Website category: auto
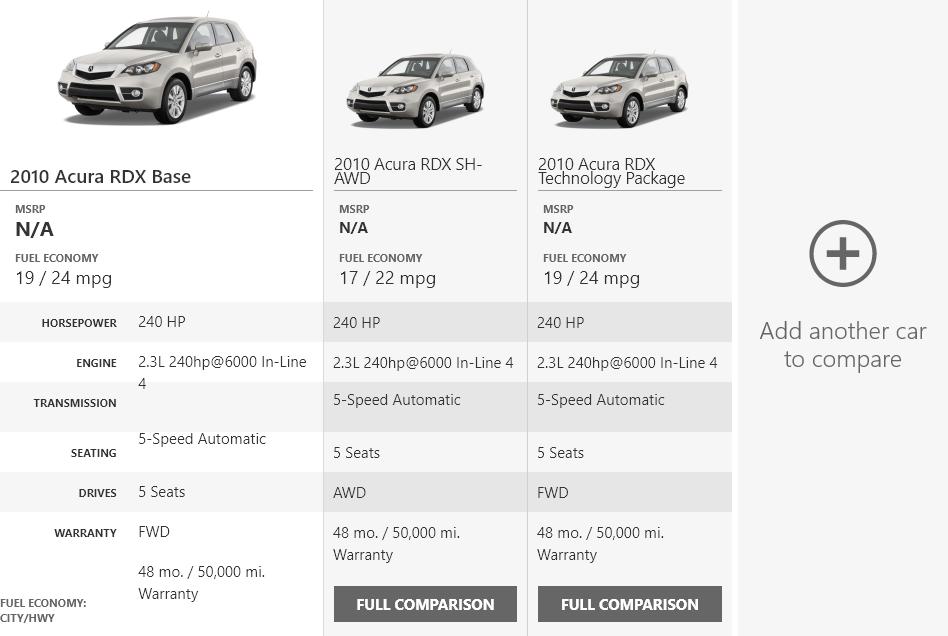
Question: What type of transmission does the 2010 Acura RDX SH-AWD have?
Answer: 5-Speed Automatic

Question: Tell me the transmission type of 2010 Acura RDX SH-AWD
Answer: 5-Speed Automatic

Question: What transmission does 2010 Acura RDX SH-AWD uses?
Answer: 5-Speed Automatic

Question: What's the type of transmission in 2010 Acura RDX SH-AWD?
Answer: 5-Speed Automatic

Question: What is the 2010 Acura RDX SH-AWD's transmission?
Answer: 5-Speed Automatic

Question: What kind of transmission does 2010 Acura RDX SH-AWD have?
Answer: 5-Speed Automatic

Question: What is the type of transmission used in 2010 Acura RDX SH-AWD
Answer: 5-Speed Automatic

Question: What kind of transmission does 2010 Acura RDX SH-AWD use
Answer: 5-Speed Automatic

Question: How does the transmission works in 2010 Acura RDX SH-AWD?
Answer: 5-Speed Automatic

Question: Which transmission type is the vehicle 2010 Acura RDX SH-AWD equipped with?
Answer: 5-Speed Automatic

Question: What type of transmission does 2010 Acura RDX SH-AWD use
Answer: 5-Speed Automatic

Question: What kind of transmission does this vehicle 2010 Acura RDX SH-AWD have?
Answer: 5-Speed Automatic

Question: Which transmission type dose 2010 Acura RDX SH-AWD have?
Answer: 5-Speed Automatic

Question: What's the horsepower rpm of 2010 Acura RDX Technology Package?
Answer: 240 HP

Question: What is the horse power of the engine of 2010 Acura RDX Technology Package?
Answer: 240 HP

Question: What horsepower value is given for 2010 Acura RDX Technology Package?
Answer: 240 HP

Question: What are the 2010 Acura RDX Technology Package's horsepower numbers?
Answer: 240 HP

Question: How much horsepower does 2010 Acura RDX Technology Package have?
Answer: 240 HP

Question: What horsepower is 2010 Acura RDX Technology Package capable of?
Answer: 240 HP

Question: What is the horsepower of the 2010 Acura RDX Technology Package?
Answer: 240 HP

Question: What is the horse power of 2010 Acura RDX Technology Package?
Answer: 240 HP

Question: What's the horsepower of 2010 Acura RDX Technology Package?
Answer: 240 HP

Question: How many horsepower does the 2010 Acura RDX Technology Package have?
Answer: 240 HP

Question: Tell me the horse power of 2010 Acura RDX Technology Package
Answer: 240 HP

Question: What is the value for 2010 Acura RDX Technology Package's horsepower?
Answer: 240 HP

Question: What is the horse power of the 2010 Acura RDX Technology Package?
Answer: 240 HP

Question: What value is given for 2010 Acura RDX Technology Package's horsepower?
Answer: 240 HP

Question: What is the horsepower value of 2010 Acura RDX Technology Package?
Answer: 240 HP

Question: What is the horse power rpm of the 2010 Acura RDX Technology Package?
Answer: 240 HP

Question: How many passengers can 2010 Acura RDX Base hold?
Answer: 5 Seats

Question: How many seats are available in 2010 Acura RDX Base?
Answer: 5 Seats

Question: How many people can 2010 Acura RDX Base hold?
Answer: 5 Seats

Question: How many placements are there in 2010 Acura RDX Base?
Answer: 5 Seats

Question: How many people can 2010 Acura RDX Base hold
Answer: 5 Seats

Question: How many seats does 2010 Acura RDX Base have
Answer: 5 Seats

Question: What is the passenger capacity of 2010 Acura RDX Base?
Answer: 5 Seats

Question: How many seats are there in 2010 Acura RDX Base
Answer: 5 Seats

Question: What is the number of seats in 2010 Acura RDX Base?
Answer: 5 Seats

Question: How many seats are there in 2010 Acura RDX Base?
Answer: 5 Seats

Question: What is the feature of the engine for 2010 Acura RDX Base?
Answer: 2.3L 240hp@6000 In-Line 4

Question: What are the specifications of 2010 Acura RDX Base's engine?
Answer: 2.3L 240hp@6000 In-Line 4

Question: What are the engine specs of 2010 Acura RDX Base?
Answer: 2.3L 240hp@6000 In-Line 4

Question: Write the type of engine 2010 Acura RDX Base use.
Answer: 2.3L 240hp@6000 In-Line 4

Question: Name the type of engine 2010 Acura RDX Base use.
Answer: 2.3L 240hp@6000 In-Line 4

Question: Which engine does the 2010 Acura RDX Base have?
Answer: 2.3L 240hp@6000 In-Line 4

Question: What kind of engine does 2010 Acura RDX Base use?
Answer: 2.3L 240hp@6000 In-Line 4

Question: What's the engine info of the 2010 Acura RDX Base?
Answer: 2.3L 240hp@6000 In-Line 4

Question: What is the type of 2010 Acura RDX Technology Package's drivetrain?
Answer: FWD

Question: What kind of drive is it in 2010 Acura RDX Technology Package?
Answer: FWD

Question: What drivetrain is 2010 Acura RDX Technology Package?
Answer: FWD

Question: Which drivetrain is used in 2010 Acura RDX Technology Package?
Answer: FWD

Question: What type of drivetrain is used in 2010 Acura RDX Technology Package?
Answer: FWD

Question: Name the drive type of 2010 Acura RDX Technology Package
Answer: FWD

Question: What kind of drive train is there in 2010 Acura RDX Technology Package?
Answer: FWD

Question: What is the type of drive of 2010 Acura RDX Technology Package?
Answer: FWD

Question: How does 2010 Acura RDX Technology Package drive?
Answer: FWD

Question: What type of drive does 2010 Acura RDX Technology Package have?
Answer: FWD

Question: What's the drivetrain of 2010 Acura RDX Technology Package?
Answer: FWD

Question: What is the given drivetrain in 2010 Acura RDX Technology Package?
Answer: FWD

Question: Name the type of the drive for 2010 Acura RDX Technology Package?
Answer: FWD

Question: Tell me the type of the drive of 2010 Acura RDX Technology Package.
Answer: FWD

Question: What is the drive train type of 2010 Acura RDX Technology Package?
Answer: FWD

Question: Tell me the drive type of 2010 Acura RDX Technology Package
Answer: FWD

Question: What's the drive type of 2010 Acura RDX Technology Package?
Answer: FWD